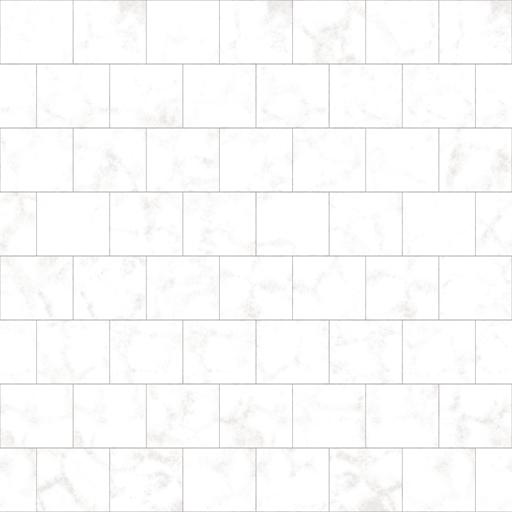
Tags: clean kitchen subway tiled tiles wall white